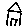
Label: house